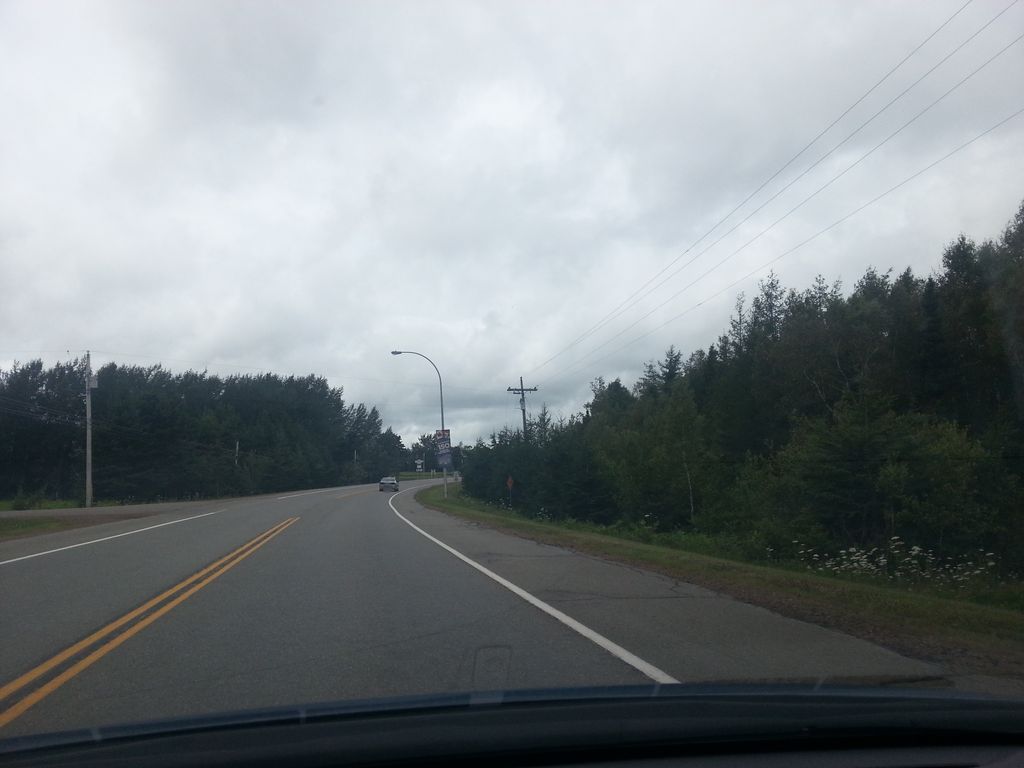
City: charlottetown